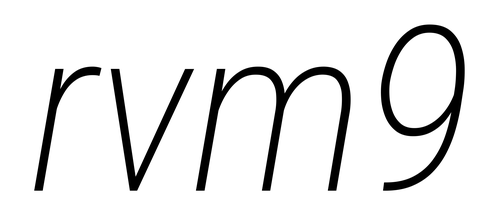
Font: Roboto-Italic_Condensed_ExtraLight_Italic